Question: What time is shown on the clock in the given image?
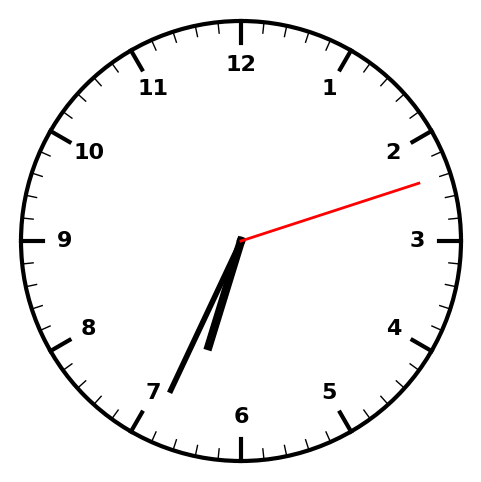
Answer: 06:34:12